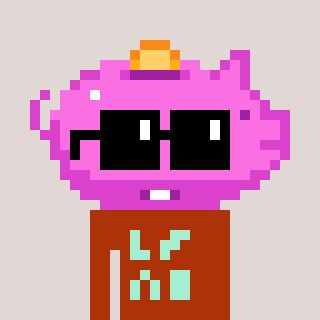
a pixel art character with square black sunglasses, a piggybank-shaped head and a hotbrown-colored body on a warm background